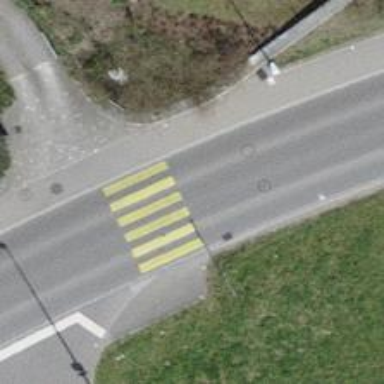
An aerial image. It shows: Uncontrolled zebra crossing with notable zebra markings.